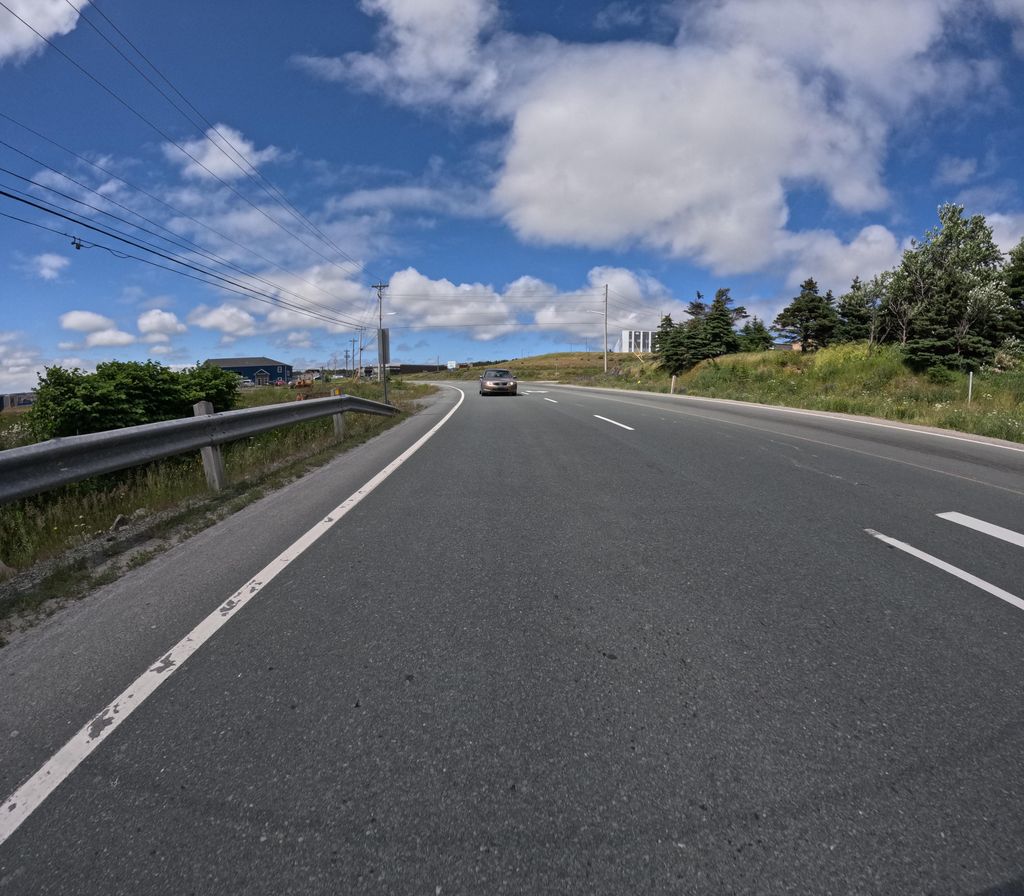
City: st_johns